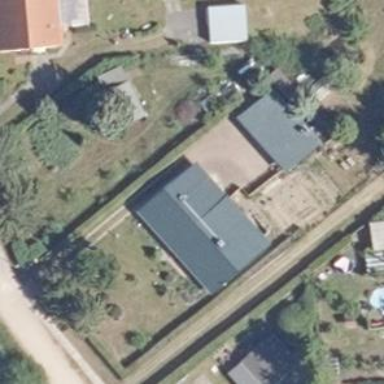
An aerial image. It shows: Simple house.